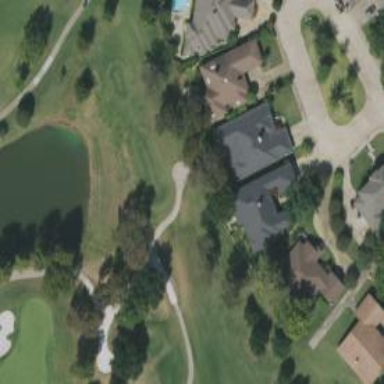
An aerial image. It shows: Path for golf carts.